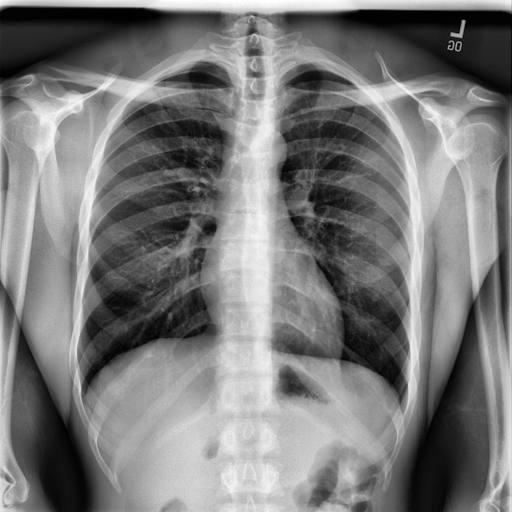
Finding: NORMAL